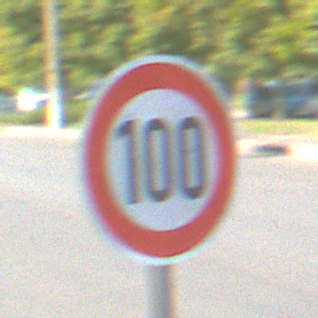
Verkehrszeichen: Geschwindigkeit100
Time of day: Midday
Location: Outdoor (Urban)
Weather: Clear
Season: NotSpecified
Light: Natural